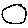
Label: circle